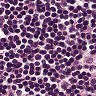
Metastatic tissue present: no